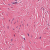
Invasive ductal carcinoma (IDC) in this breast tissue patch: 0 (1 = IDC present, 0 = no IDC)